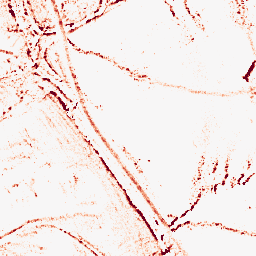
Category: morphological
Decomposition family: morphological_square
Decomposition parameters: operation: opening
size: 5
Upsampling method: nearest
Upsampling parameters: scale: 2
Upsampling scale: 2